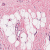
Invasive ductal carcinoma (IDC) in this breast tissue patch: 0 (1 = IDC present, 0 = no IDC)